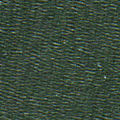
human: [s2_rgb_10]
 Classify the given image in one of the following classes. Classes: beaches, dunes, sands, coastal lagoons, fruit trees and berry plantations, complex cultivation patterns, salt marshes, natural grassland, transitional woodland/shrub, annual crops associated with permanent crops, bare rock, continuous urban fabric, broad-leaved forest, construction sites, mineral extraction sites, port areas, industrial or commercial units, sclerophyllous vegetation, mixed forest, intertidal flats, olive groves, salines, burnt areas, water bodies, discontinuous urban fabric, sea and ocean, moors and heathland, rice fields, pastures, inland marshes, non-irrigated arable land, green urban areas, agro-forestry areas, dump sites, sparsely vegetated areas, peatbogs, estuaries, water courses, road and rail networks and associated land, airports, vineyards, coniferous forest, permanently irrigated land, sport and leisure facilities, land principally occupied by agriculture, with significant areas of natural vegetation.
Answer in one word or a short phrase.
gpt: sea and ocean